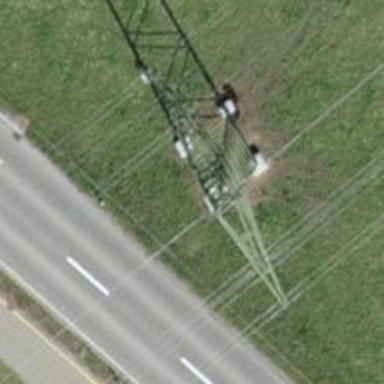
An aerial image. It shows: Power tower.